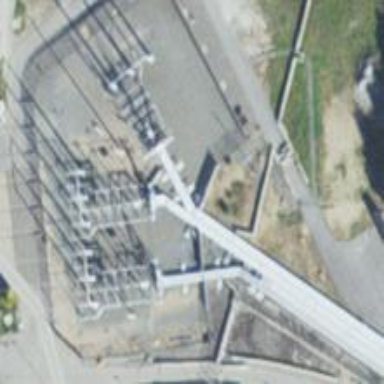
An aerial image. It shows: Outdoor power substation at the transition level.